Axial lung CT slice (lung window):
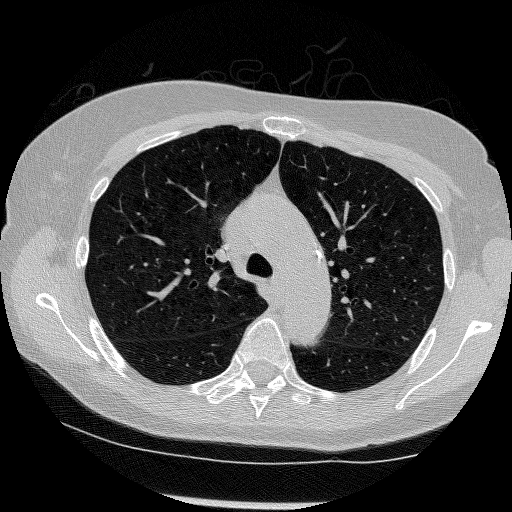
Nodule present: no